Question: I have been looking into Spring Social Facebook's <URL>. Can someone point me to a comprehensive sample usage of the API, please?
What I am looking to do is publish a story on a user's wall, similar to the below snapshot:

How should the be used to do the same? Any help is highly appreciated!
Also, I need my post to have additional actions (apart from Like, Comment).
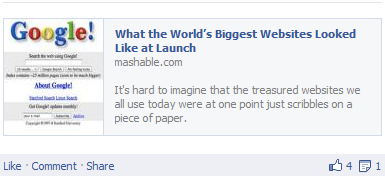
Answer: Here's what I could finally figure out:
'''
MultiValueMap<String, String> map = new LinkedMultiValueMap<String, String>();
map.set("link", linkUrlString);
map.set("name", "Link Heading");
map.set("caption", "Link Caption");
map.set("description", "Loooooo....ng description here");
map.set("message", "hello world");
// THE BELOW LINES ARE THE CRITICAL PART I WAS LOOKING AT!
map.set("picture", "http://www.imageRepo.com/resources/test.png"); // the image on the left
map.set("actions", "{'name':'myAction', 'link':'http://www.bla.com/action'}"); // custom actions as JSON string
publish(userIdToPostTo, "feed", map);
'''